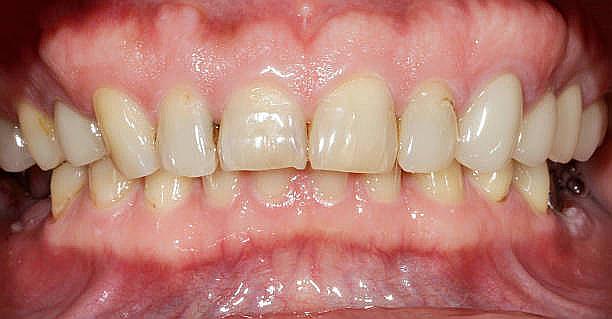
Condition: Gingivitis